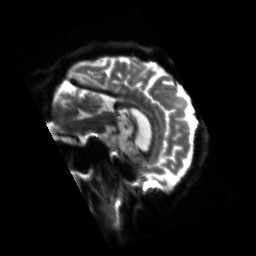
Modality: sbref
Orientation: sagittal
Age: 56
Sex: male
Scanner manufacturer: siemens
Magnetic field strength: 3 T
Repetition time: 4.71 s
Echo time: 0.0906 s